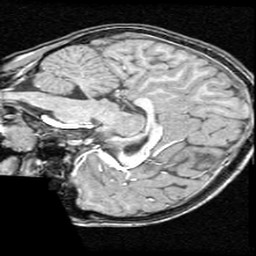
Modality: T1w
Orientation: sagittal
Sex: female
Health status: ill
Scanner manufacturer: ge
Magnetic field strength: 1.5 T
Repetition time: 21 s
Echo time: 0.008 s